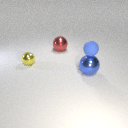
large blue metal sphere below small blue rubber sphere